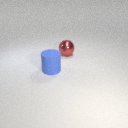
large blue rubber cylinder to the left of large red metal sphere